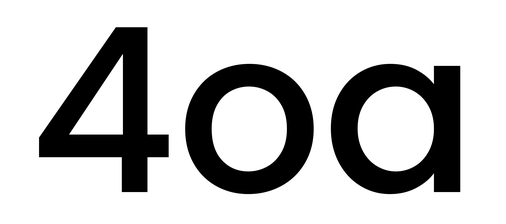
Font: Poppins-Medium